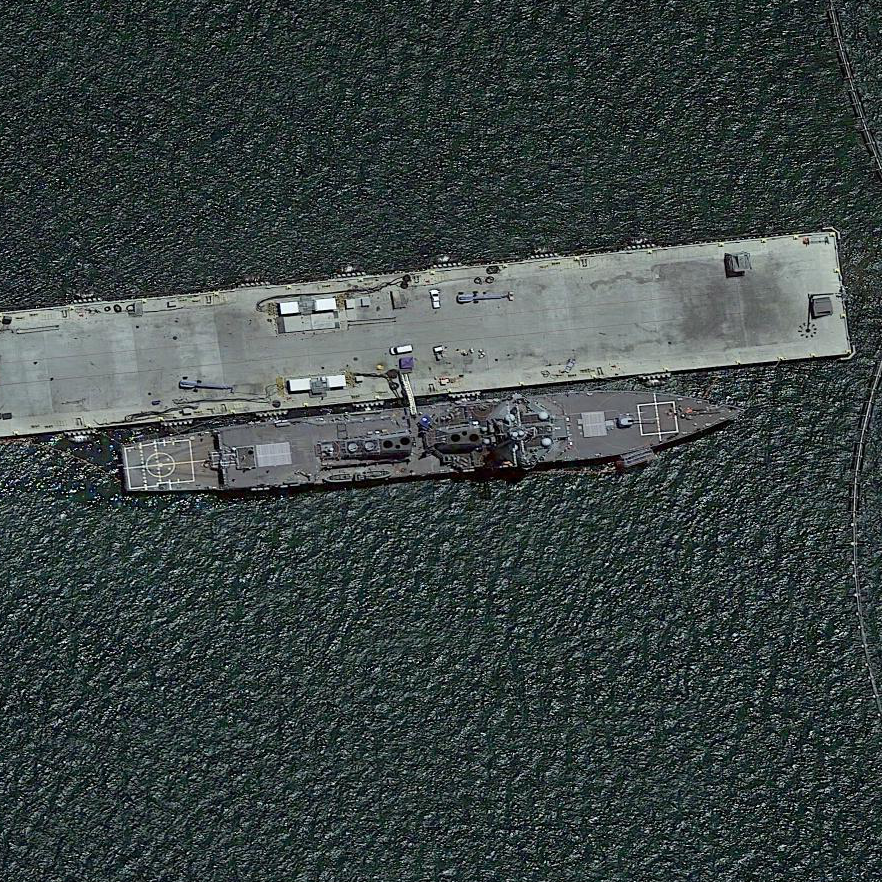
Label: destroyer